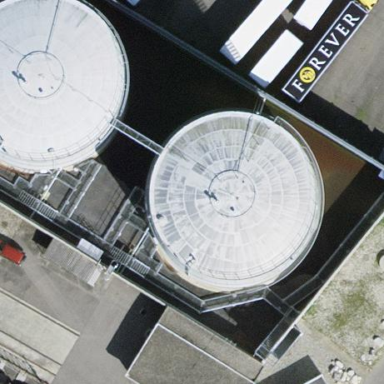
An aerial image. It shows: Industrial building housing storage tank.